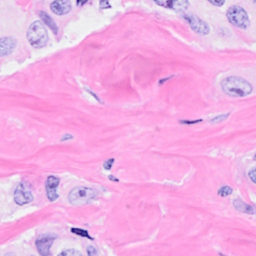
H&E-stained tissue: Breast